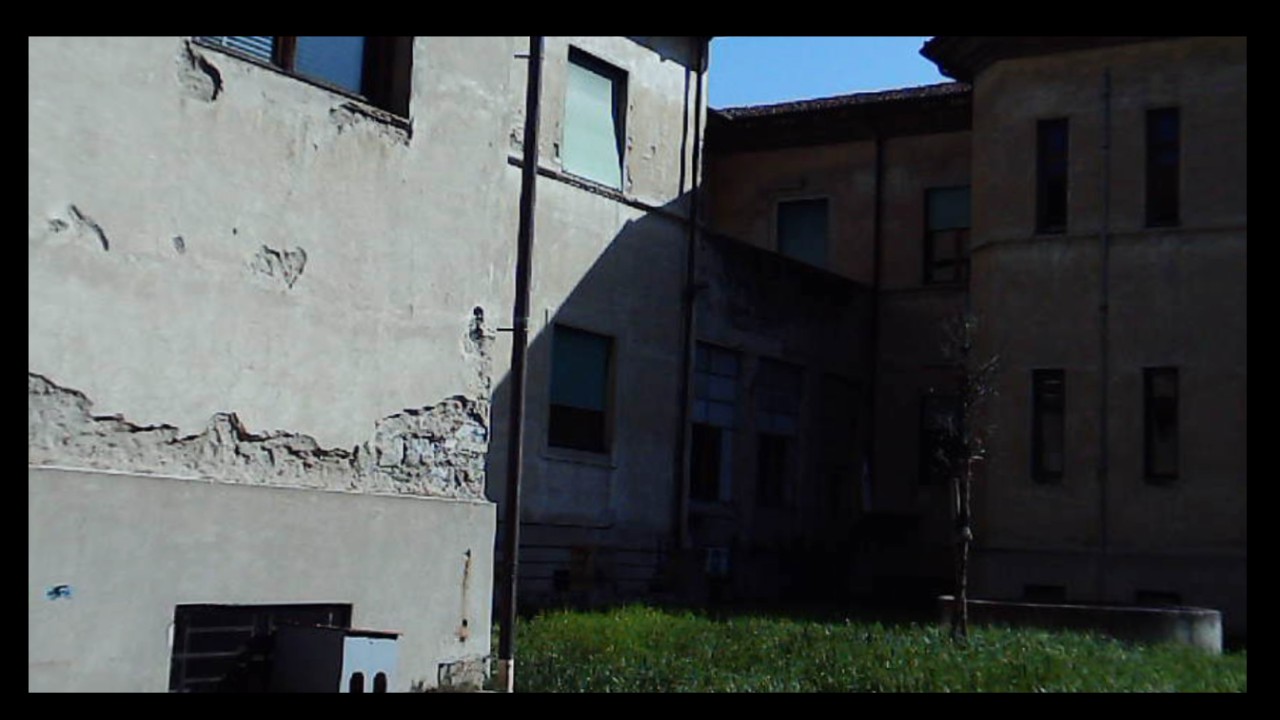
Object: Betafpv air75